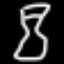
Label: hourglass